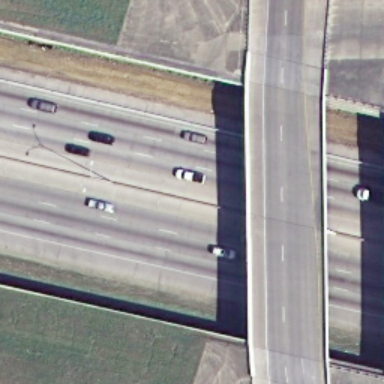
An overpass with a road go across another roads diagonally .